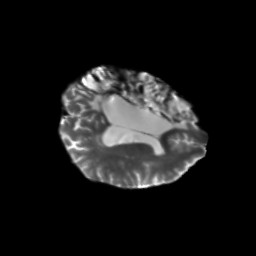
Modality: T2w
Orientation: axial
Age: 48
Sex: male
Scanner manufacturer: siemens
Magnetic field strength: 3 T
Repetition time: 5.25 s
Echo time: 0.08 s